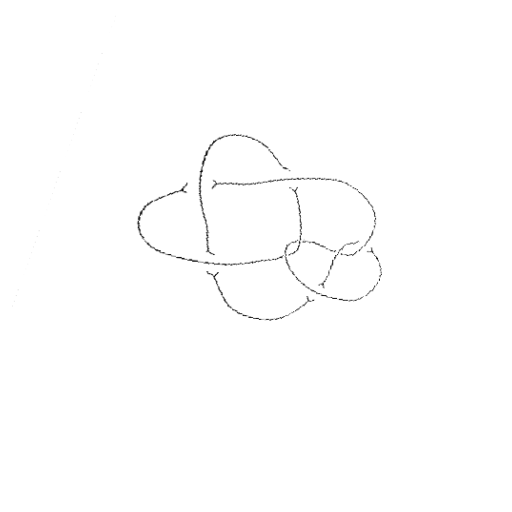
Crossing number: 8